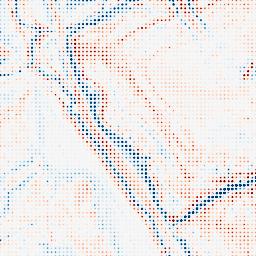
Category: edge_preserving
Decomposition family: bilateral
Decomposition parameters: d: 21
sigma_color: 75
sigma_space: 25
Upsampling method: sinc_blackman
Upsampling parameters: scale: 8
kernel_size: 4
Upsampling scale: 8